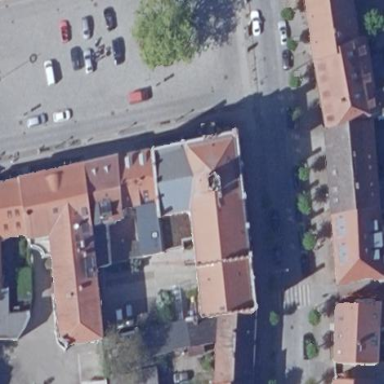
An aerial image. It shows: Town hall building.